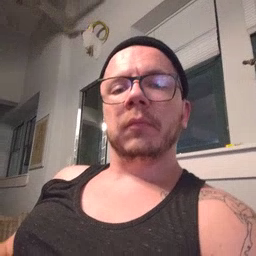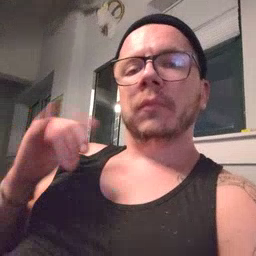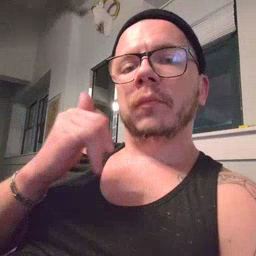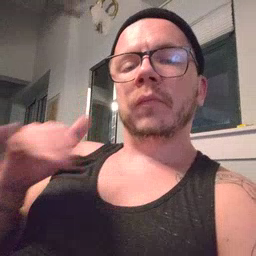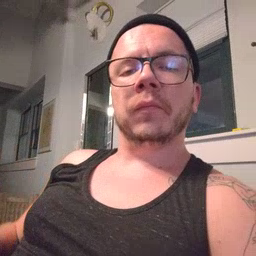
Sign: yellow